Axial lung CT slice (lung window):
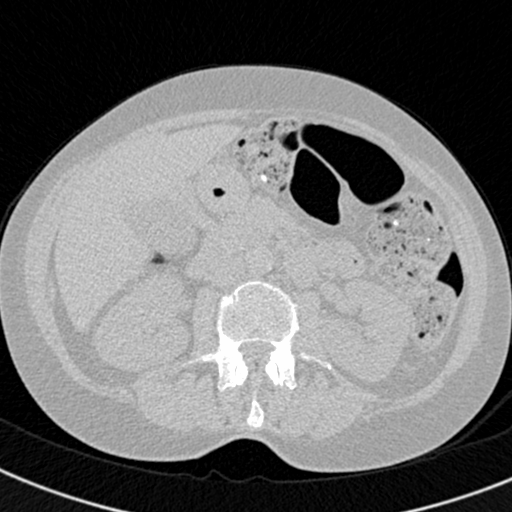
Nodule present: no